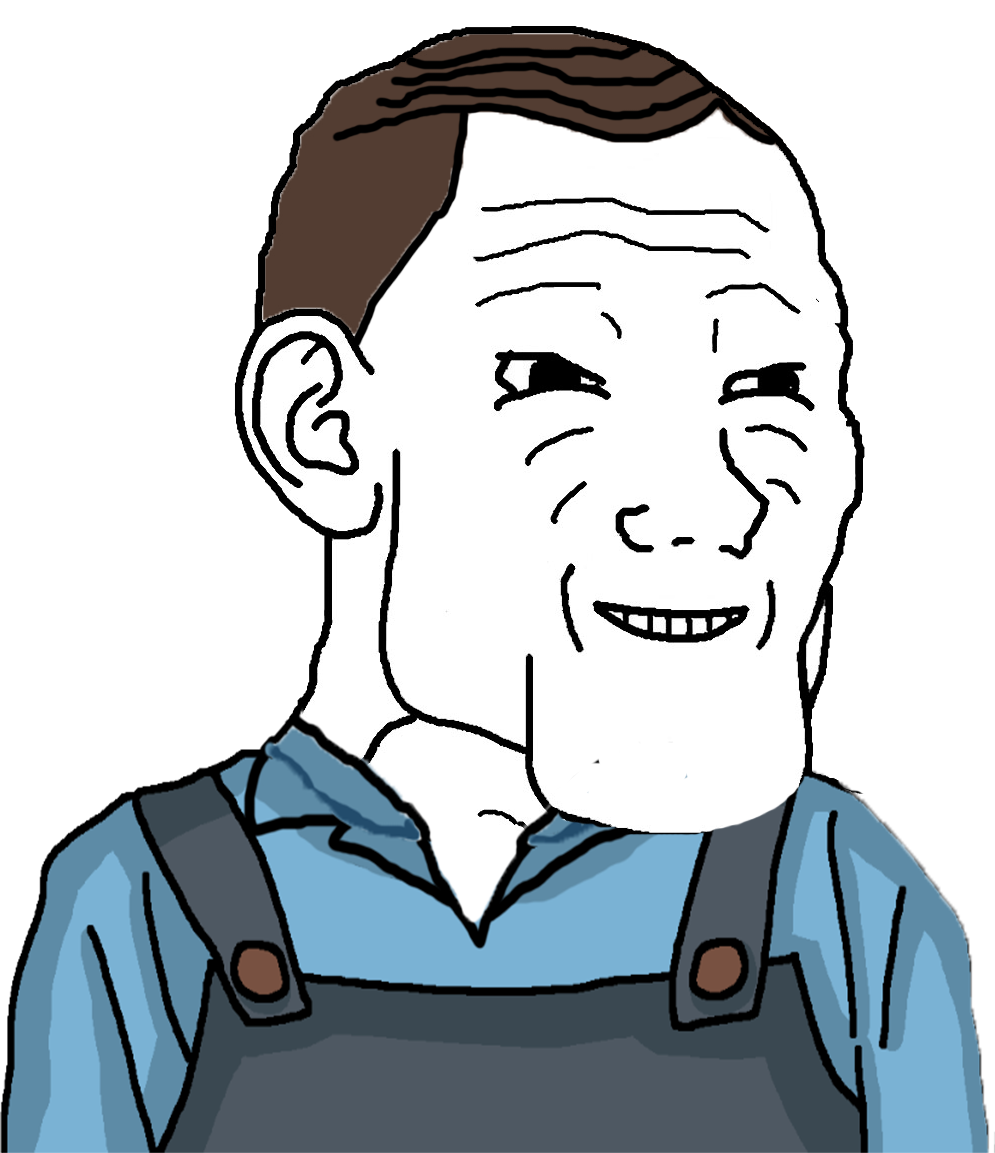
Label: 4_Yes_Chad